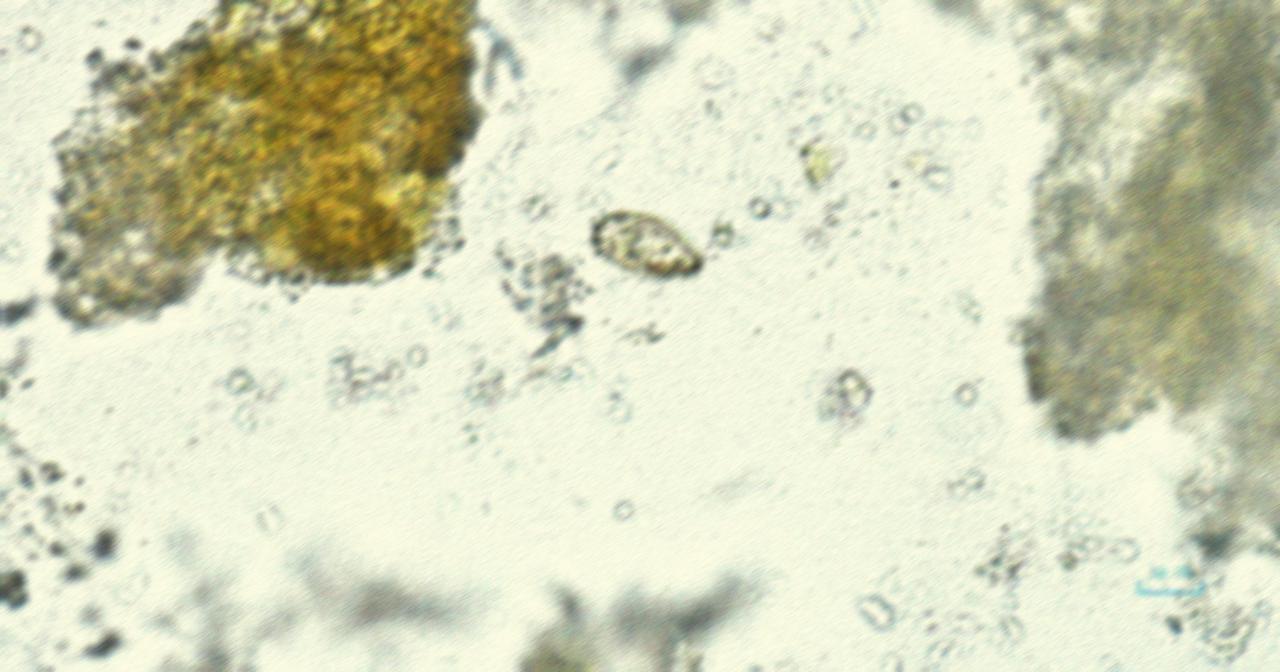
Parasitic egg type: Opisthorchis viverrine